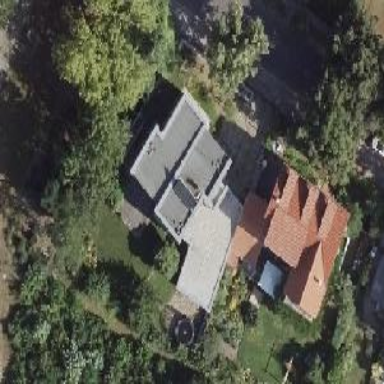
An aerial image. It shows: Detached building with flat roof.